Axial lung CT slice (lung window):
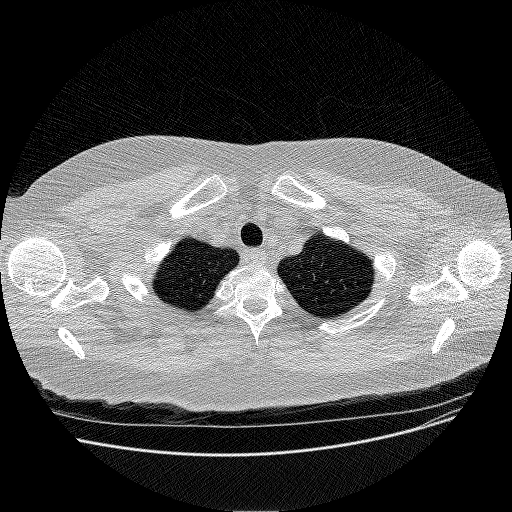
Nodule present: no